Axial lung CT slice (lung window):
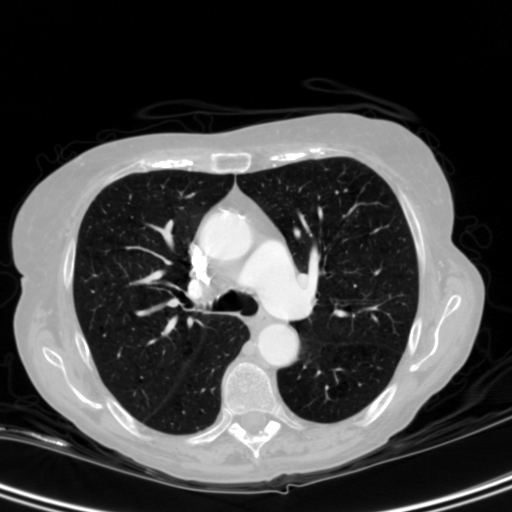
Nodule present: no